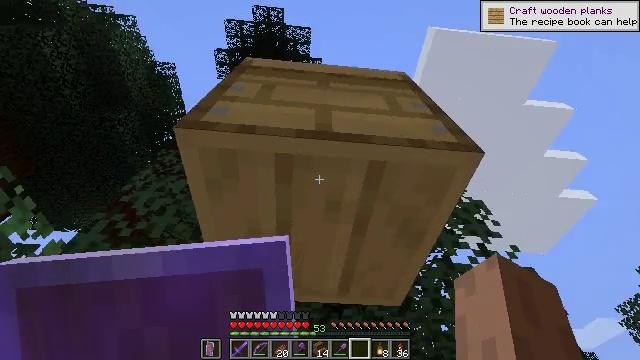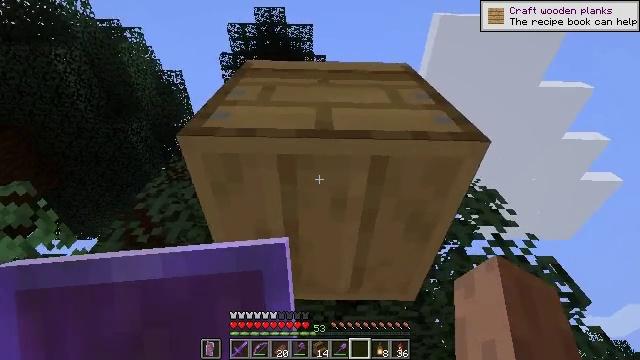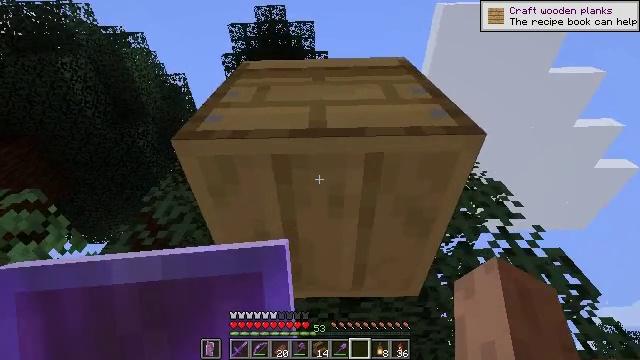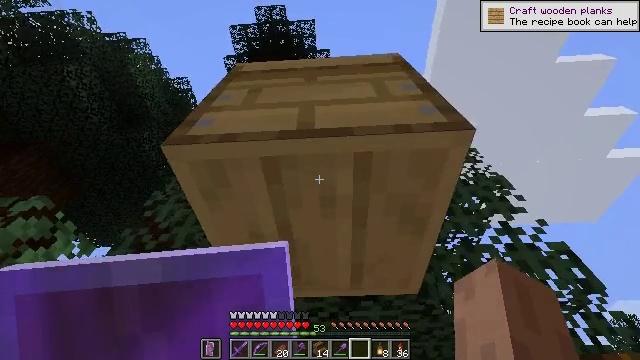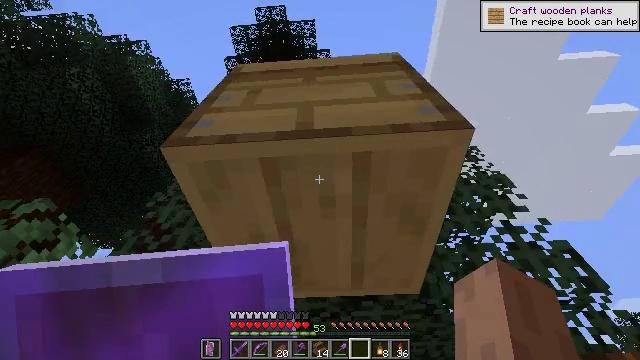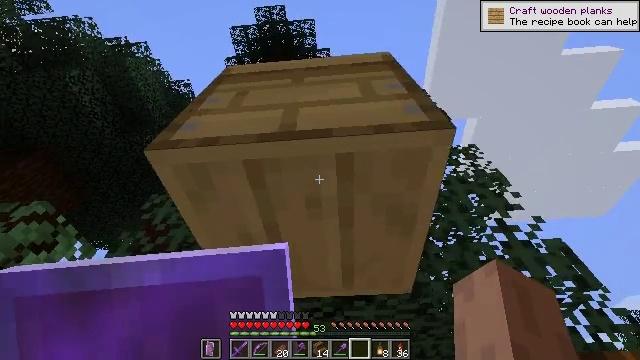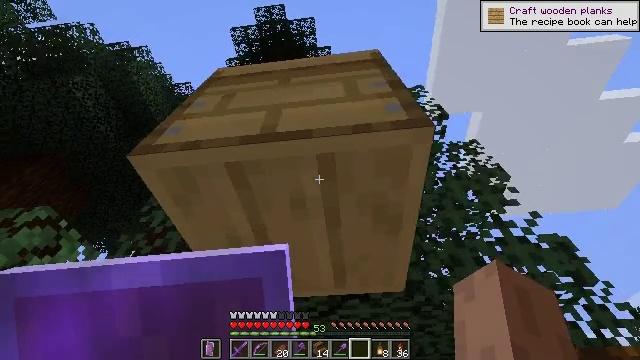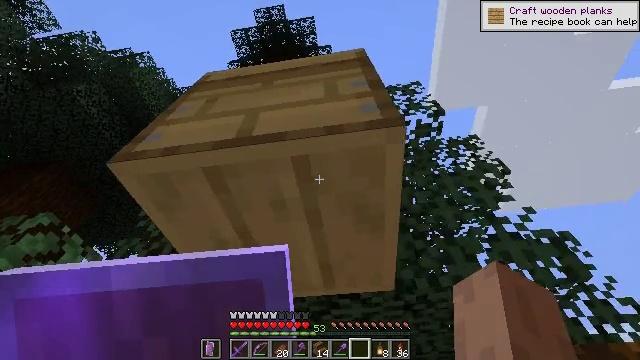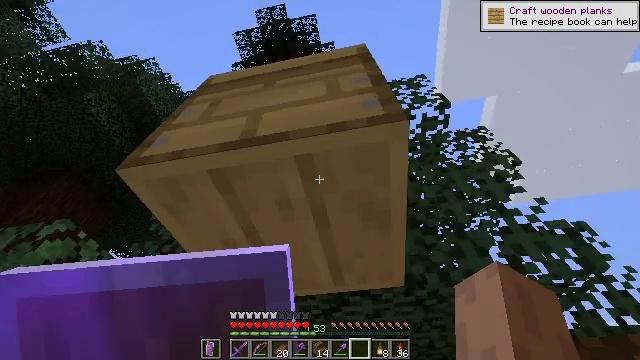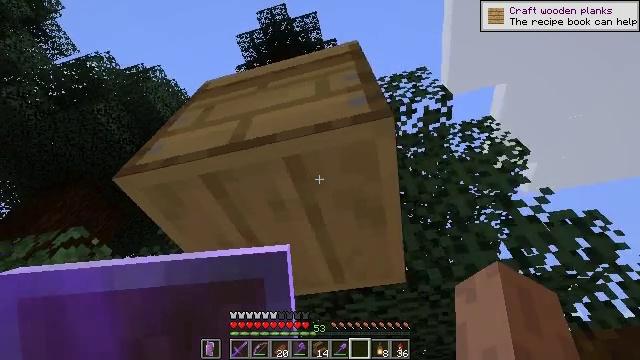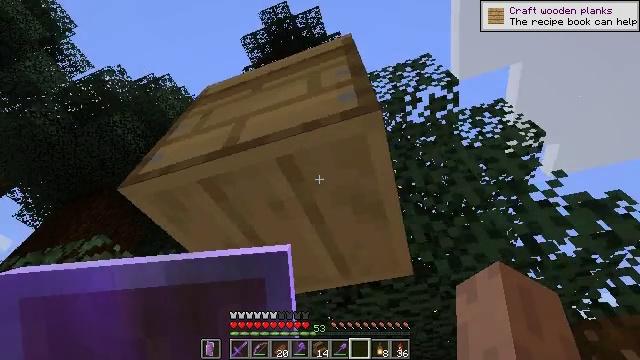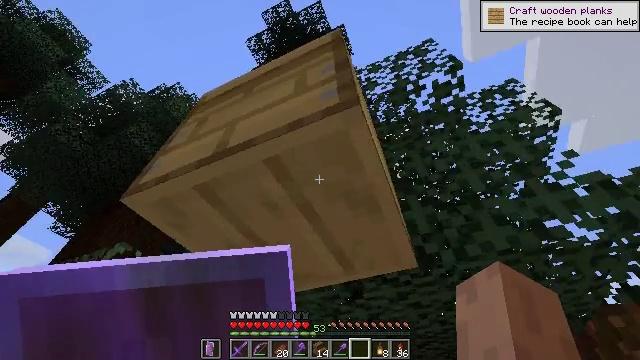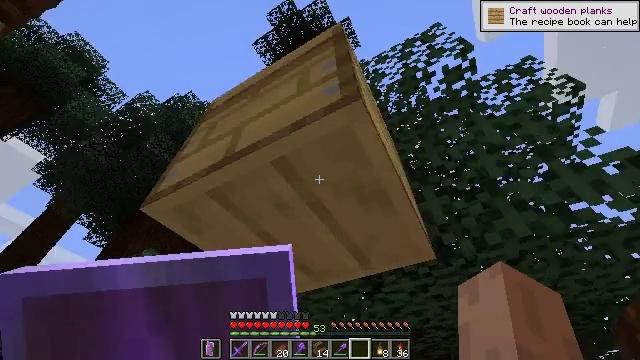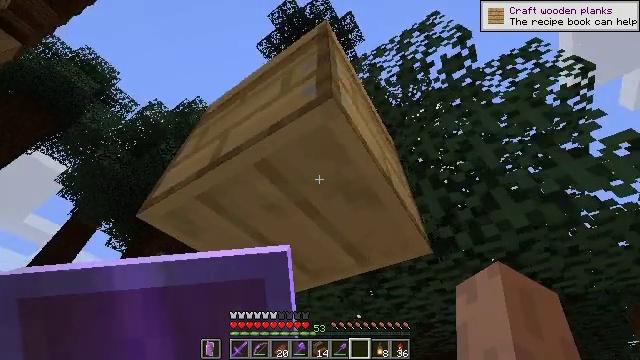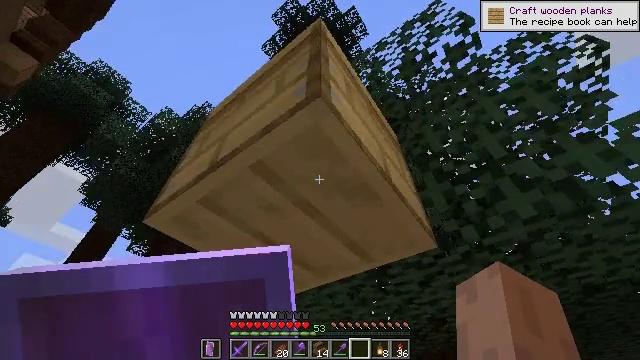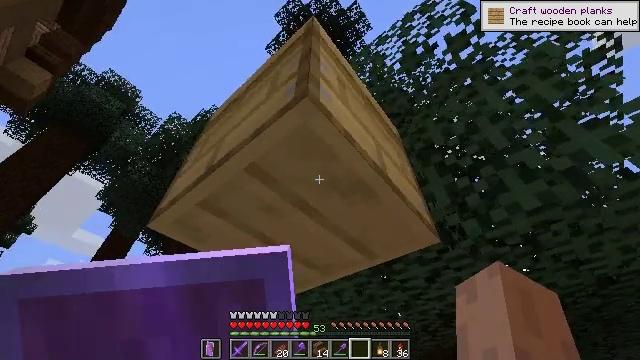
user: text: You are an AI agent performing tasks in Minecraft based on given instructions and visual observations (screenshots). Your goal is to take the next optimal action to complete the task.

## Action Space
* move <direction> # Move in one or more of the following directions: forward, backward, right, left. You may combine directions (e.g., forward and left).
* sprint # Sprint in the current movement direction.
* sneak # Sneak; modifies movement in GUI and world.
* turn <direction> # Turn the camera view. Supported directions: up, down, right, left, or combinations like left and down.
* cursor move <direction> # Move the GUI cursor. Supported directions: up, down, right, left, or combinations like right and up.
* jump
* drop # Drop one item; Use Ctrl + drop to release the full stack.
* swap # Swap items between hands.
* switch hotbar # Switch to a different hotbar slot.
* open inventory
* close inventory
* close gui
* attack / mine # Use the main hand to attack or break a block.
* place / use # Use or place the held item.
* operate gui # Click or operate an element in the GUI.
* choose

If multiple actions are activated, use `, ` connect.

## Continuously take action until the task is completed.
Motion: motion action
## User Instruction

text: Break the beehive while avoiding bees.
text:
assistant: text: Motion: move right, sneak, turn left
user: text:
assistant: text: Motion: move right, sneak, turn left
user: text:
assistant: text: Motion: move right, sneak, turn left
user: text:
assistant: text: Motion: move right, sneak
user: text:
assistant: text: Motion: move right, sneak
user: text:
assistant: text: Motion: move right, sneak, turn left
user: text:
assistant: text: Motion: move right, sneak, turn left
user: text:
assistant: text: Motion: move right, sneak, turn left
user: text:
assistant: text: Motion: move right, sneak, turn left
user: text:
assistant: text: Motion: move right, sneak, turn left
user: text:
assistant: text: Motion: move right, sneak, turn left
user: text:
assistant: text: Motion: move right, sneak, turn left
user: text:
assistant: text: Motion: move right, sneak, turn left
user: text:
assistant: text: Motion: move right, sneak, turn left
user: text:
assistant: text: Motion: move right, sneak, turn left
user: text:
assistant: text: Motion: move right, sneak, turn left
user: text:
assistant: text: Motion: move right, sneak
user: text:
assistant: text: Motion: move right, sneak, turn left
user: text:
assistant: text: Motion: move right, sneak, turn left
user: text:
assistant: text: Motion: move right, sneak, turn left
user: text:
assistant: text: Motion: move right, sneak, turn left
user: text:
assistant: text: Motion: move right, sneak, turn left
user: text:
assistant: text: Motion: move right, sneak, turn left
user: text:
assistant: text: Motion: move right, sneak, turn left
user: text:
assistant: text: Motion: move right, sneak, turn left
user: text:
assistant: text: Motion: move right, sneak, turn left
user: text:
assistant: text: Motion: move right, sneak, turn left
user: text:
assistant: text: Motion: move right, sneak, turn left
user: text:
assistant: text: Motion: move right, sneak, turn left
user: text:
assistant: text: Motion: sneak, turn left